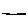
Label: line